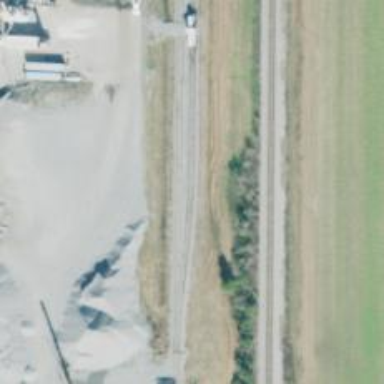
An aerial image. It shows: Railway spur service for aggregate transportation.